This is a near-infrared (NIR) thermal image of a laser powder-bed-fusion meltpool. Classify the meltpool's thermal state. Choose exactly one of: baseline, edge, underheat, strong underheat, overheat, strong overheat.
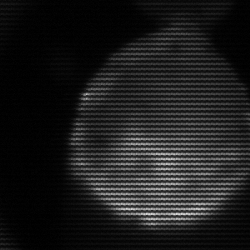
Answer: edge